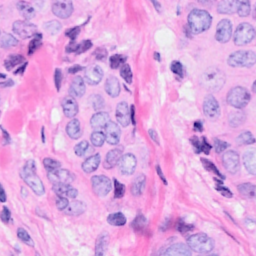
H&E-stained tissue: Breast